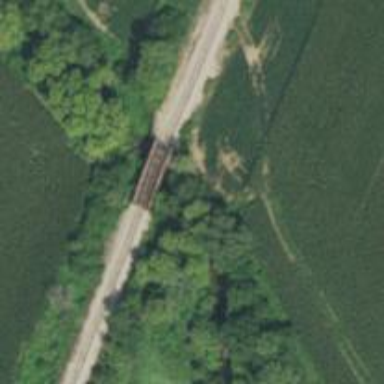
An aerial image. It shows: Bridge over railway line.